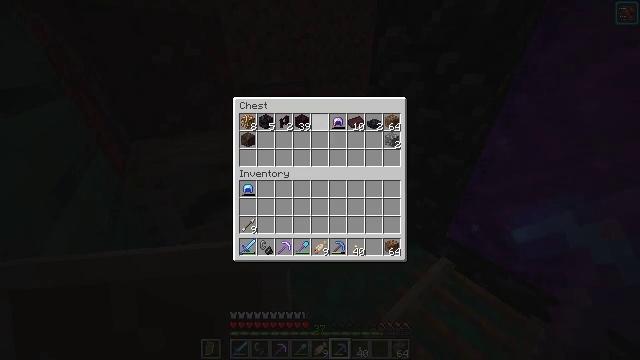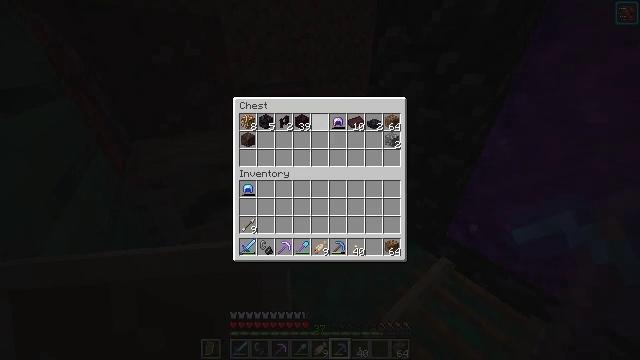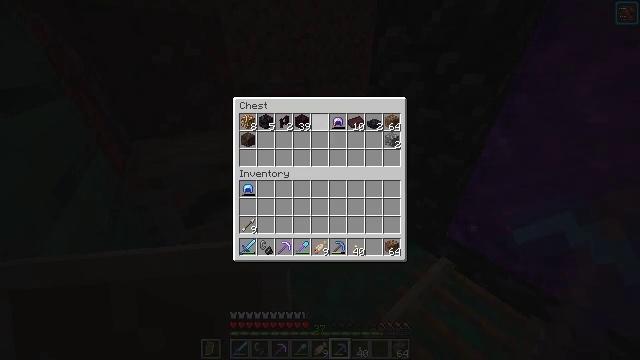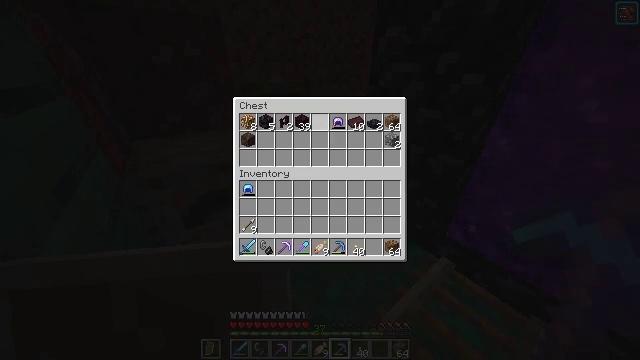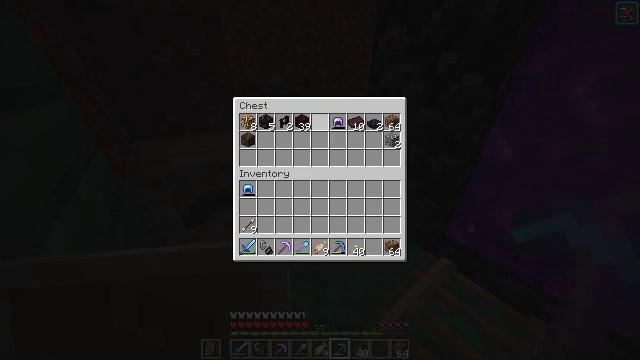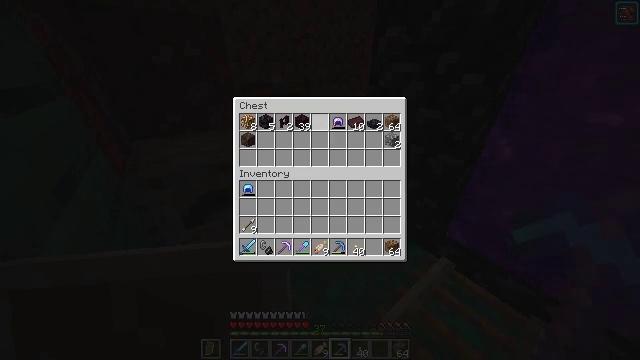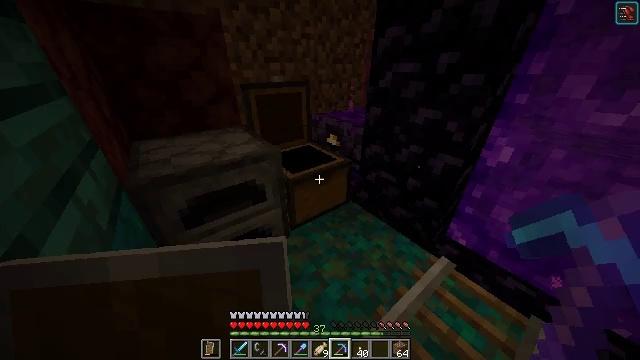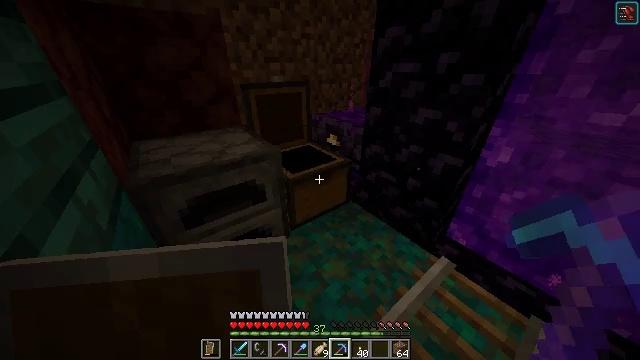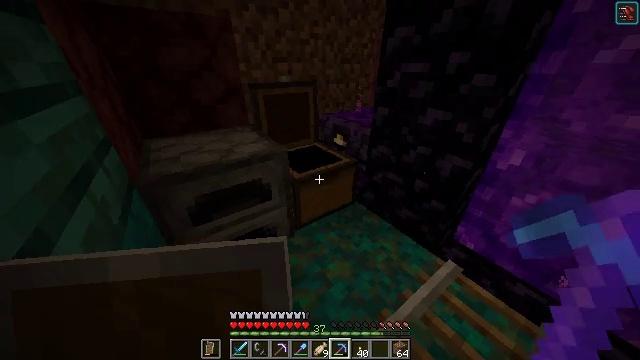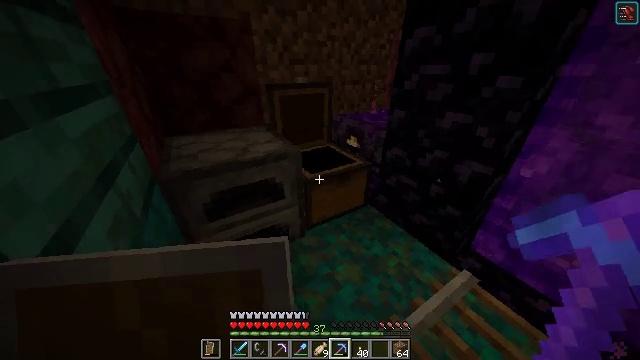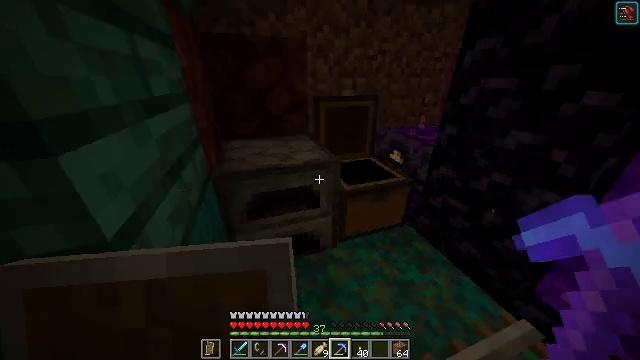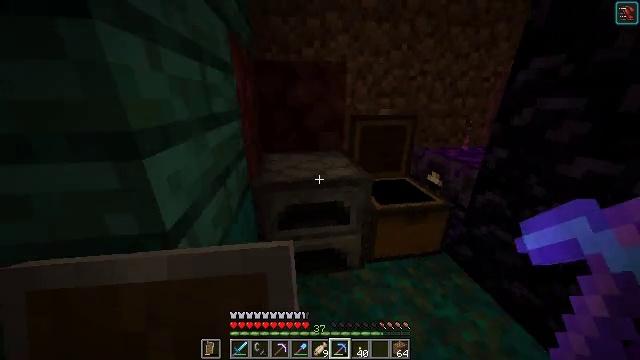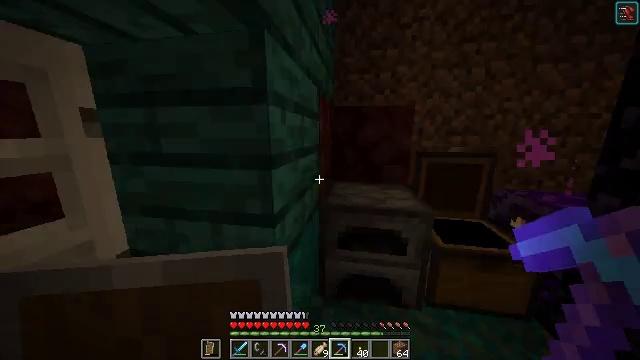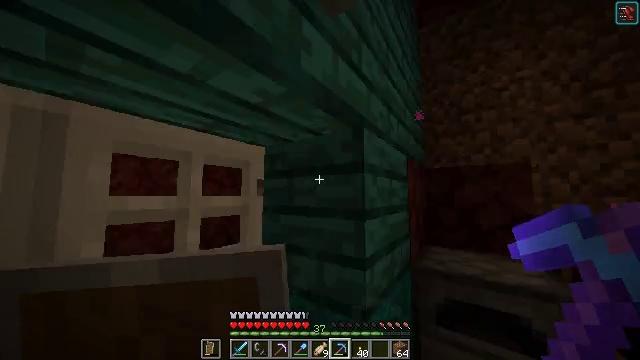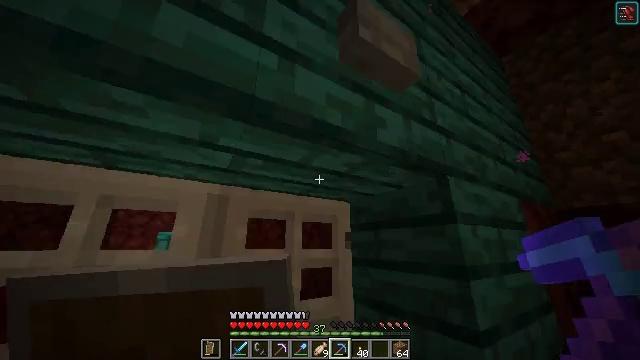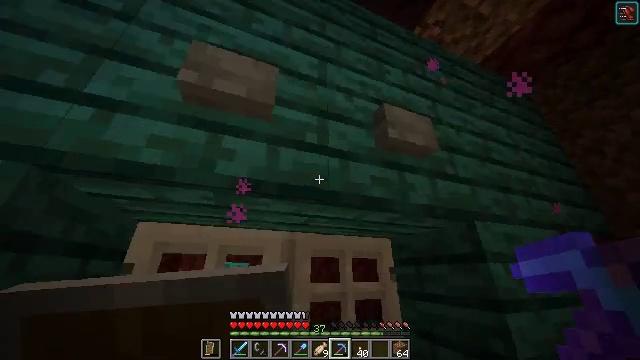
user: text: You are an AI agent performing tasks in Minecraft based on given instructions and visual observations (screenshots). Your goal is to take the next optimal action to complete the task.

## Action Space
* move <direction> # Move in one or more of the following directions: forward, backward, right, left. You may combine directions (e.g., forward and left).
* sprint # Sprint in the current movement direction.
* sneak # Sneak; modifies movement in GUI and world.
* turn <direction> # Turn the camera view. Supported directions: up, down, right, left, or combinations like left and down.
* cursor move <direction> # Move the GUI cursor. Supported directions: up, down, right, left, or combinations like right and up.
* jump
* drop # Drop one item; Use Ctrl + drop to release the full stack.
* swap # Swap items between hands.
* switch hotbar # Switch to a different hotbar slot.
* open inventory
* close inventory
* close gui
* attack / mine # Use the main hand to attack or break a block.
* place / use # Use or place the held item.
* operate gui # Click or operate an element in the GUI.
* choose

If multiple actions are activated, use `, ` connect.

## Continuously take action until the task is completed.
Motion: motion action
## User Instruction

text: Collect crimson fungus as a resource.
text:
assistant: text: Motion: sneak, choose
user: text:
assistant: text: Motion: sneak
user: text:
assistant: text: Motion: sneak
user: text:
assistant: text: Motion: sneak
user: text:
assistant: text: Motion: sneak
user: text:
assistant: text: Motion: sneak, close inventory
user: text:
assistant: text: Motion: close inventory
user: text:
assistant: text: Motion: turn left
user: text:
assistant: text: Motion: turn left
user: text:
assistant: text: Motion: turn left and up
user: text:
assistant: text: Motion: move back, turn left and up
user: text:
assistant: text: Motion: move back, turn left and up
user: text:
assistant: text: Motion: move back, turn left and up
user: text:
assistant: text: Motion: move back, turn left and up
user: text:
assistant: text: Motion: move back, turn left and up
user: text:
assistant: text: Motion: turn left and up
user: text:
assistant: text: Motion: turn left and up
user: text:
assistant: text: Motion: turn left and up
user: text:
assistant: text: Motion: turn left and up
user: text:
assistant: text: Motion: turn left and up
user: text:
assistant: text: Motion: turn left
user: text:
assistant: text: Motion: no_op
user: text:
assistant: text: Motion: turn down
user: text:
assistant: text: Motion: turn right and down
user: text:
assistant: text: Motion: turn right and down
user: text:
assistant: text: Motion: no_op
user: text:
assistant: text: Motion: use / place
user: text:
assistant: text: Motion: use / place
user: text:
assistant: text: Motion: use / place
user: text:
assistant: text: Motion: turn left and down